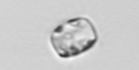
Label: Thalassiosira